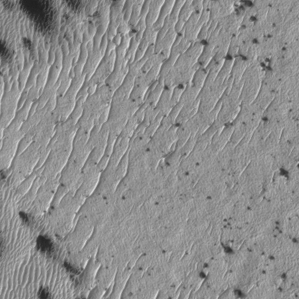
Label: frost